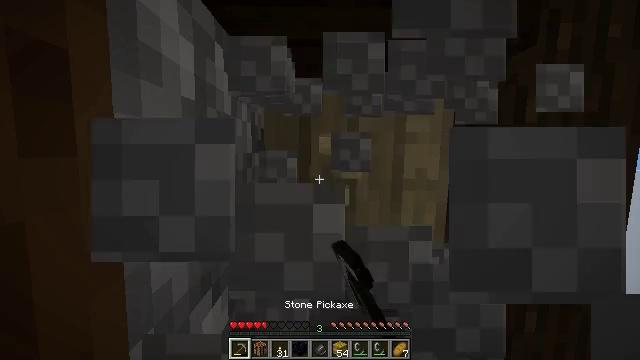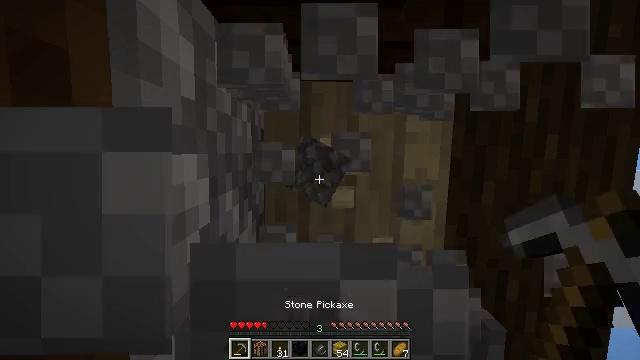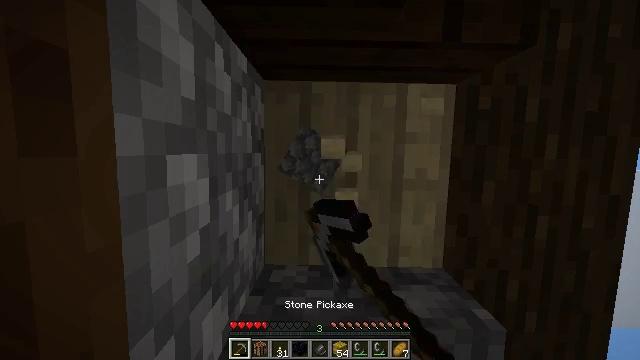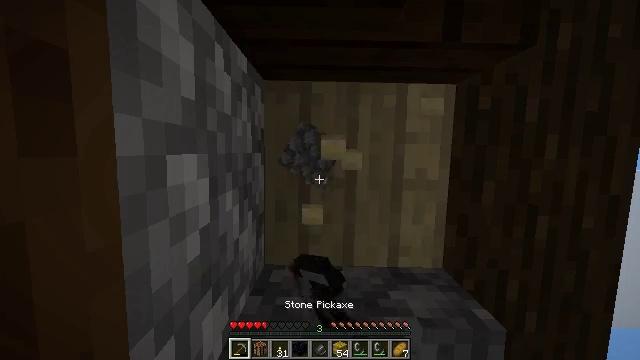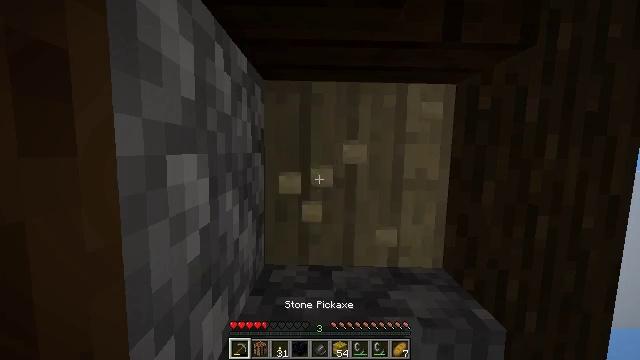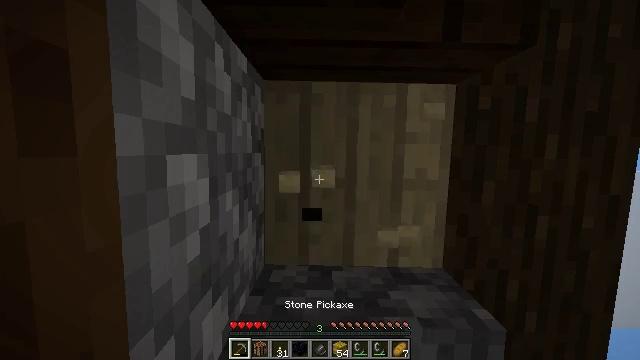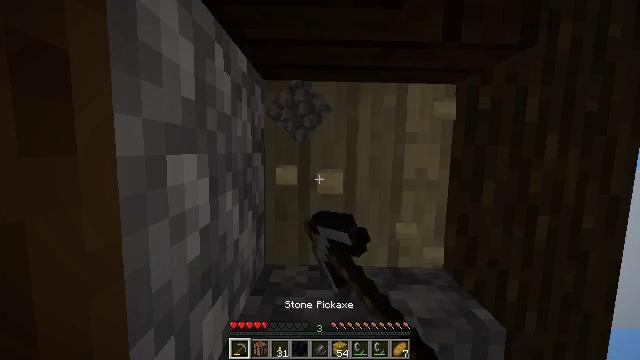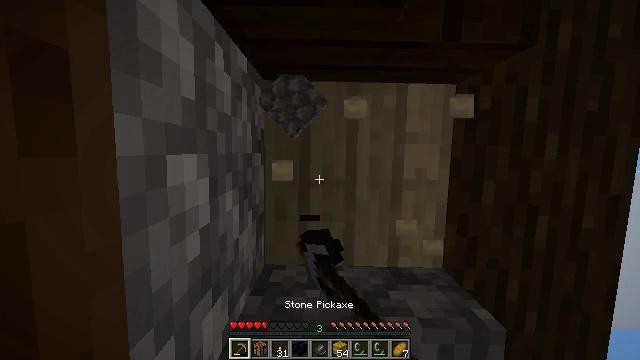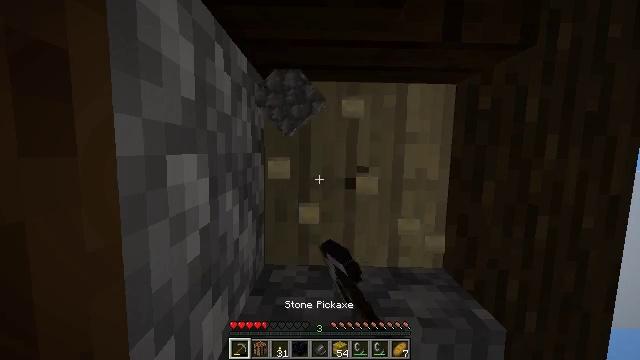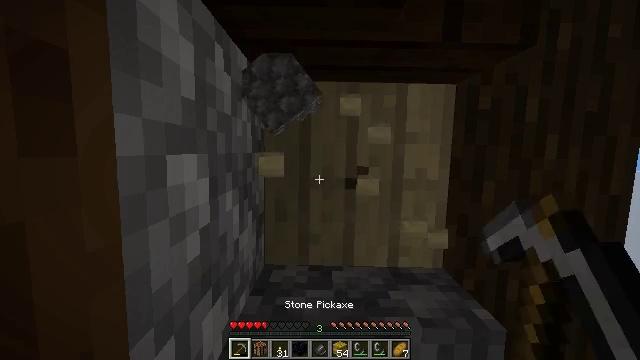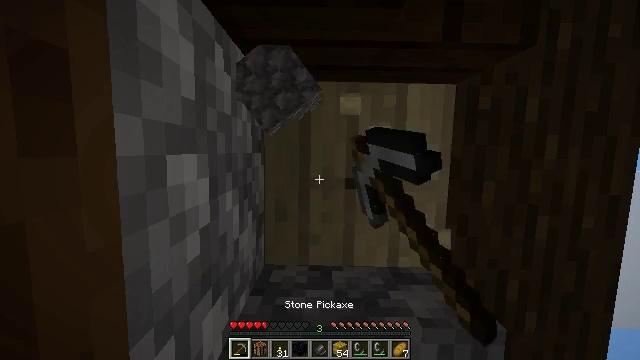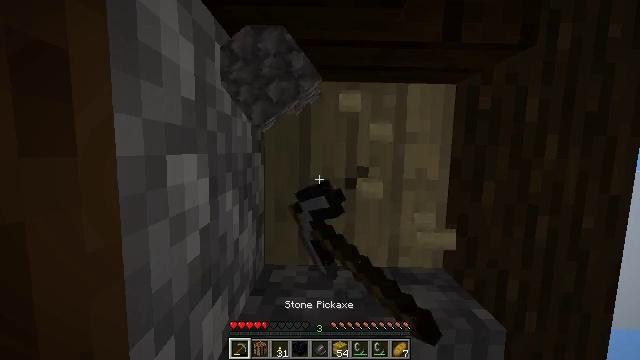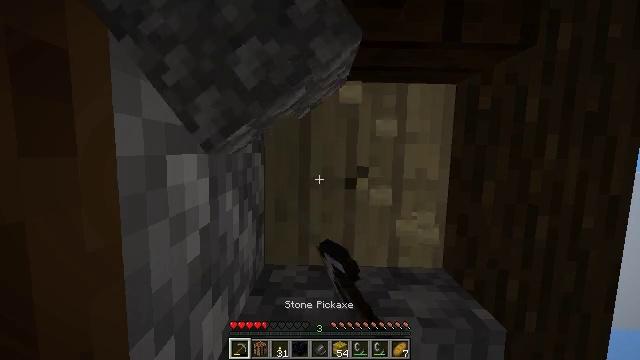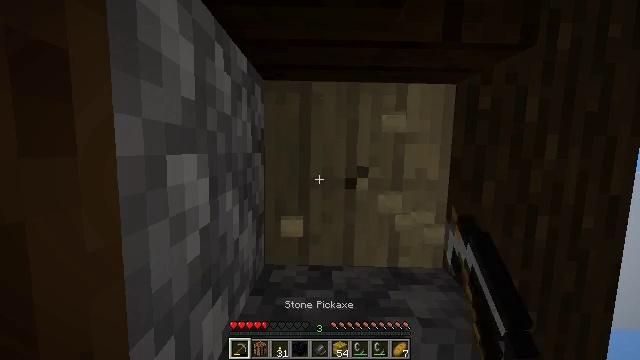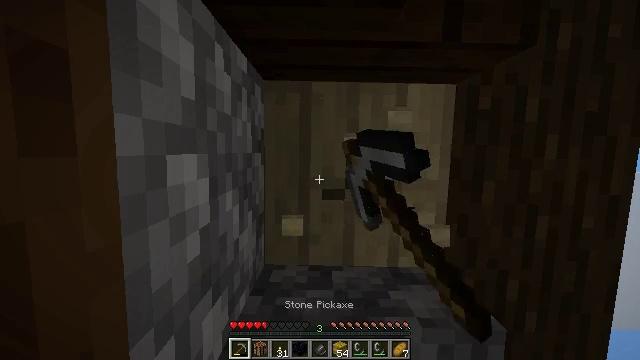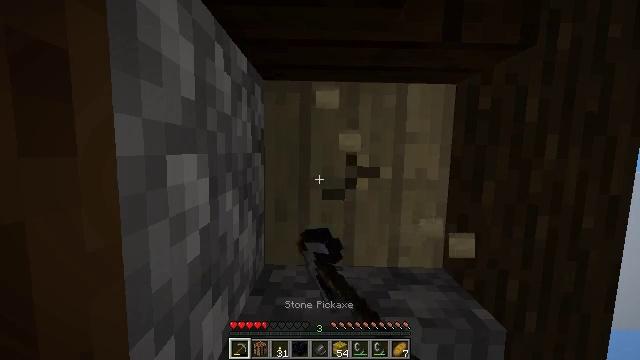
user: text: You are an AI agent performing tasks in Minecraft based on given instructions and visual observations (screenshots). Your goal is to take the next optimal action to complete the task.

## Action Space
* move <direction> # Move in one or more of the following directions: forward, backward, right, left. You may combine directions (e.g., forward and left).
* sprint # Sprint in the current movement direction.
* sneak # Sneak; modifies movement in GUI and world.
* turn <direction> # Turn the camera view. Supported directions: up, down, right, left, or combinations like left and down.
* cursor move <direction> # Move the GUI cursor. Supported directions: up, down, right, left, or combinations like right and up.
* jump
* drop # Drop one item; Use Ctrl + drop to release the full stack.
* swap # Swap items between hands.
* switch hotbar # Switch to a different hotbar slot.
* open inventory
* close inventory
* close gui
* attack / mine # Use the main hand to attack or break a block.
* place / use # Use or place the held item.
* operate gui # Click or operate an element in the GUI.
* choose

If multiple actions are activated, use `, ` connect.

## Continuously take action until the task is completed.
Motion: motion action
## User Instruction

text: Mine the birch planks.
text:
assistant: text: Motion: attack / mine
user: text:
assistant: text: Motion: attack / mine
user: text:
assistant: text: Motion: attack / mine
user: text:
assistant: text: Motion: attack / mine
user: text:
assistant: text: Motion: attack / mine
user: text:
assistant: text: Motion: attack / mine
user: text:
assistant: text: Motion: attack / mine
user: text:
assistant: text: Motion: attack / mine
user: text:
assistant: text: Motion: attack / mine
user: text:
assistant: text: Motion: attack / mine
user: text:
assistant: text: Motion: attack / mine
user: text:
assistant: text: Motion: attack / mine
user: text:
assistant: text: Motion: attack / mine
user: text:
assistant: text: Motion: attack / mine
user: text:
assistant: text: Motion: attack / mine
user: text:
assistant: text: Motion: attack / mine
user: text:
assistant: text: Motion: attack / mine
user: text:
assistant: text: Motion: attack / mine
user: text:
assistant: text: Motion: attack / mine
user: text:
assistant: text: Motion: attack / mine
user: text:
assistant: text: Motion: attack / mine
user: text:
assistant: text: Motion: attack / mine
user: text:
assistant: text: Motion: attack / mine
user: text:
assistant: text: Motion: attack / mine
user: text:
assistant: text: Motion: attack / mine
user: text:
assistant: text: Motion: attack / mine
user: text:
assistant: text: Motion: attack / mine
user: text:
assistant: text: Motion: attack / mine
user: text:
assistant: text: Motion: attack / mine
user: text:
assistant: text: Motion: attack / mine